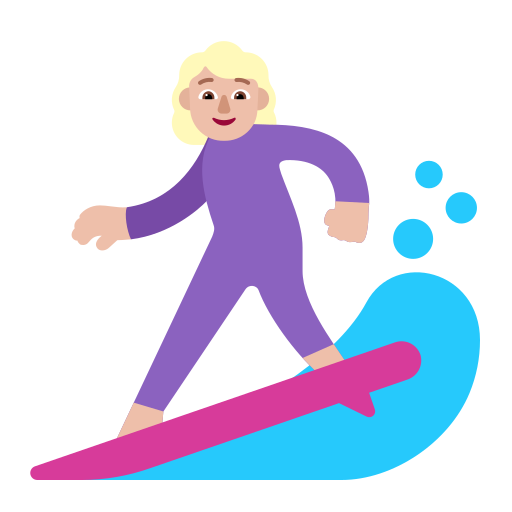
woman surfing flat  light